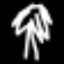
Label: palm tree